Question: I created a branch in Kiln, and have been using it to do work in a folder called 'contactsmanager'.
Now though, after a change in plans, instead of merging my changes right back into the trunk, what I want is to the contactsmanager folder to just contacts.
I want Tortoise to treat the old contactsmanager folder as deleted or renamed, but just, plain, .
I want to pull down from the trunk and get the old contactsmanager, and have it side by side with the newly (renamed) contacts folder, and, when it looks right, push this structure to the trunk (contactsmanager and contacts side by side.)
The problem is, TortoiseHG seems certain that the old contactsmanager folder is deleted, as the screenshot shows. I've tried highlighting all the old contactsmanager stuff, right clicking and selecting "forget", to no avail.
Is there a way to achieve this in Tortoise? The workaround is fairly clear: make a copy of the old contactsmanager folder on the trunk, push my changes over, rename on the trunk, restore manually the older contactsmanager, and be good to go.
I'm hoping there's a direct way, though.

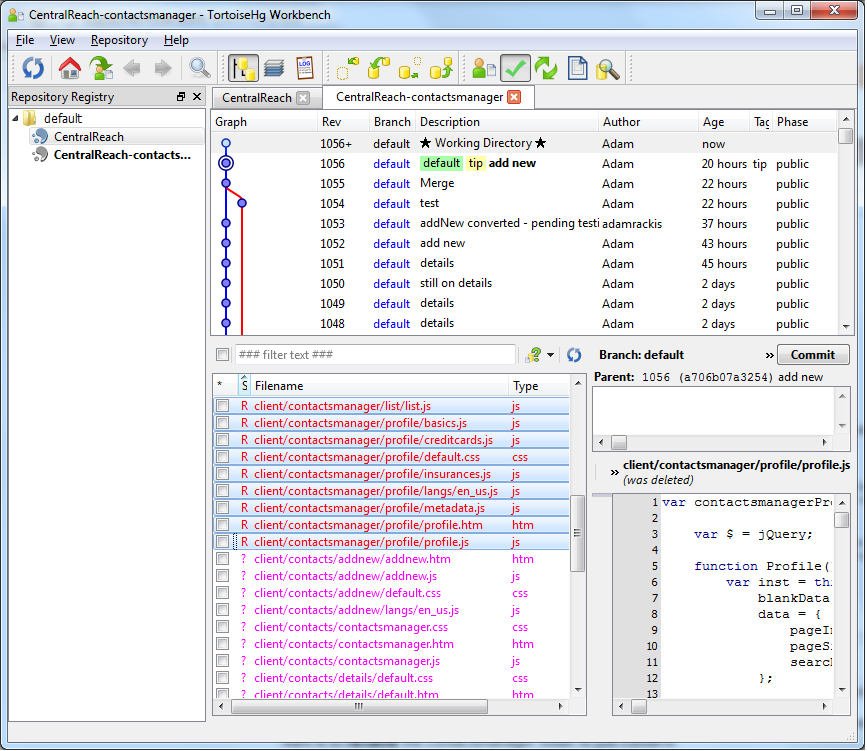
Answer: Let me see if I can clear up a few things about the transitions between different file statuses in Mercurial:
- with 'hg remove', 'hg rename', or 'hg forget'.- with 'hg revert'
So renaming, removing, and forgetting a file all result in the same thing: the file is scheduled for removal in the next commit. The different commands will of course have different effects in the working copy:
- 'hg remove': file is deleted from your working copy- 'hg rename': file is deleted, but can now be found under another name- 'hg forget': file is still there in the working copy
The 'hg forget' command will in no case bring a file back to life, that is what 'hg revert' is for.
So if I've understood you correctly, then you want to 'hg revert' the entire 'contactsmanager' folder to bring the files back to a clean state (that is probably what you mean by "I want to pull down from the trunk and get the old contactsmanager"). The files in the 'contacts' folder will remain unknown to Mercurial -- you can add them as normal.
If you do this, then there wont be any "link" between the files in 'contactsmanager' and 'contacts' and the folders will live side by side as you ask for. The missing link will mean that you wont be asked to merge changes made in one folder into the other folder. If you do want this, then you can 'hg copy' the 'contactsmanager' folder to 'contents'. A copy will make Mercurial merge changes made in 'contactsmanager' into 'contacts'. See <URL> for more information.